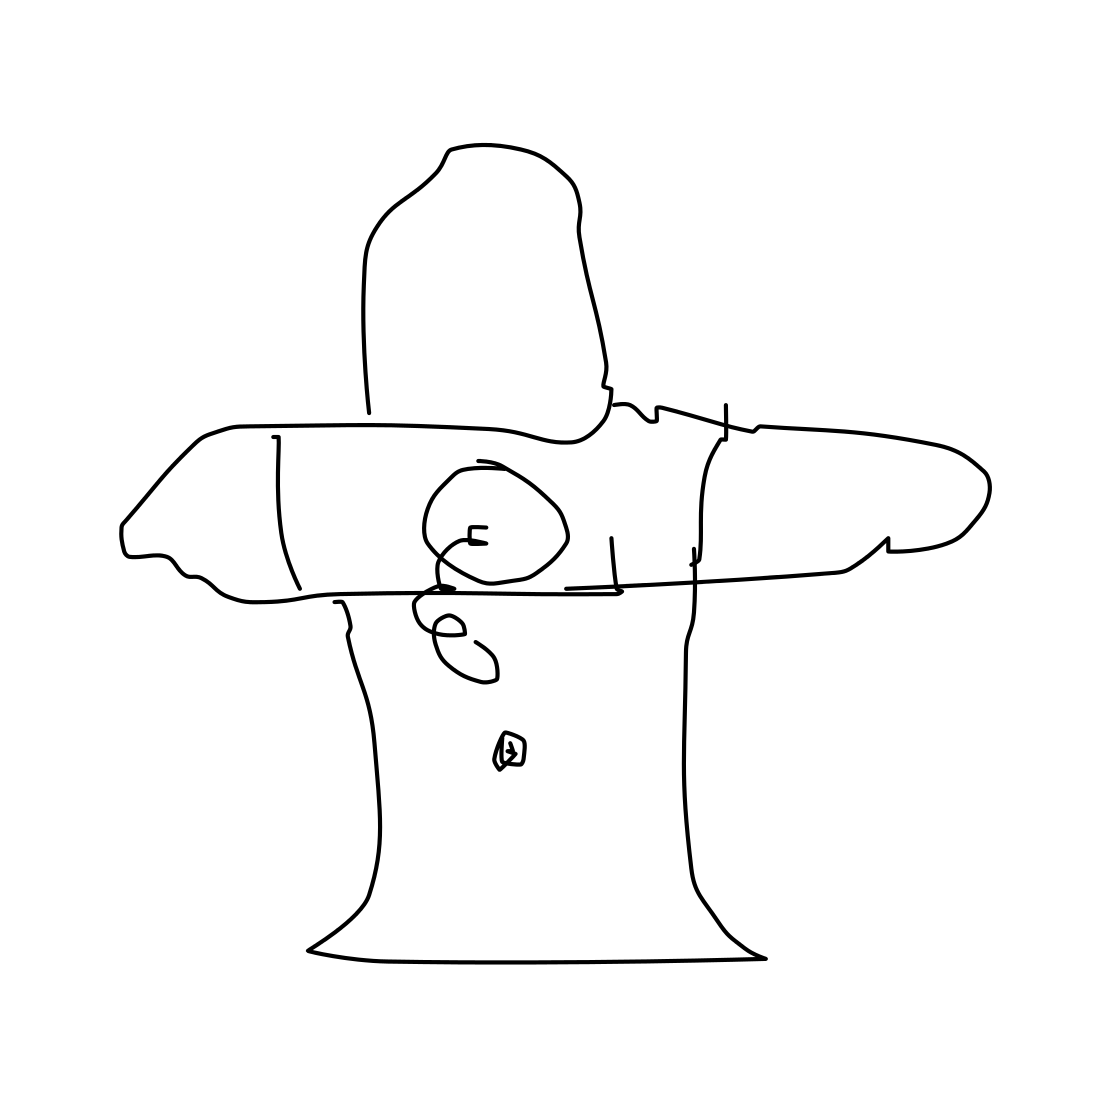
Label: fire hydrant